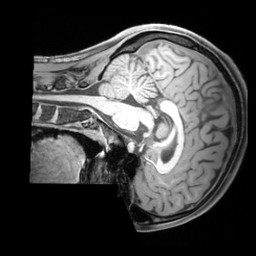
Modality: T1w
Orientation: sagittal
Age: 22
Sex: female
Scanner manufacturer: siemens
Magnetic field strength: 3 T
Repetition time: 1.97 s
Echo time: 0.00206 s